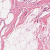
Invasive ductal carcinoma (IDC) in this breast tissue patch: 0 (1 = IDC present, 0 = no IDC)